Question: '''
INSERT INTO 'category_sport' (
'id' ,
'category_id' ,
'sport_id' ,
'ordering'
)
VALUES (
NULL , '1', '1', ''
)
'''
what I want to do is manually add few rows to the table for the testing purpose. But when I try to add it gives me below error
table structure

Trigger
'''
CREATE TRIGGER 'update_category_sport_order' AFTER INSERT ON 'category_sport'
FOR EACH
ROW UPDATE 'category_sport' SET 'ordering' = NEW.id WHERE 'id' = NEW.id;
'''
How can I add data?
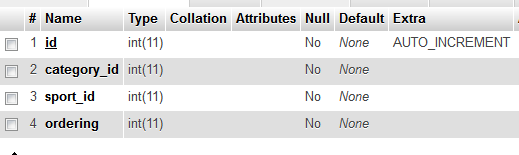
Answer: Had to write PHP code manually to fix this.
<URL>